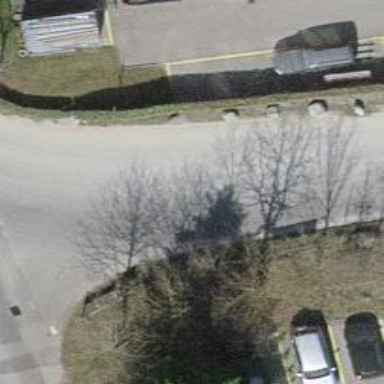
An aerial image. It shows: Lift gate barrier.